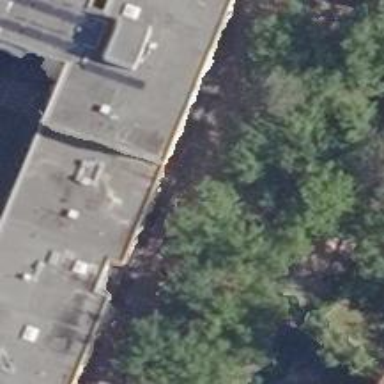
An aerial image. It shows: Footway that passes through building tunnel.